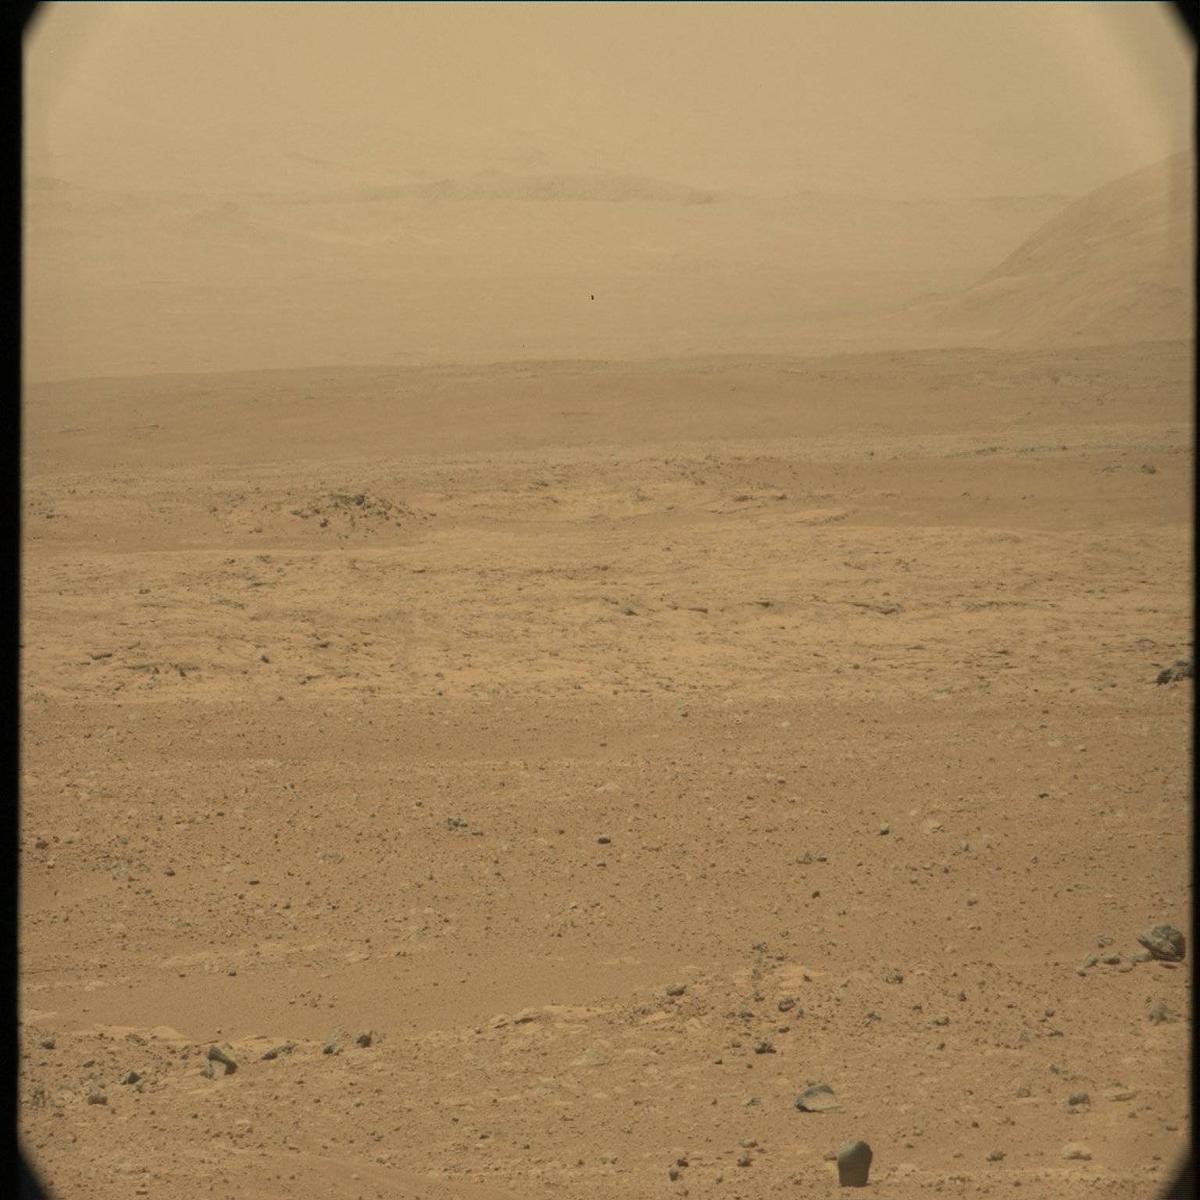
Terrain classes present: Bedrock, Ridge, Rock, Sand / Soil, Sky